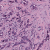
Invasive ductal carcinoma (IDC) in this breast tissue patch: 1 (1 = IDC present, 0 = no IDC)